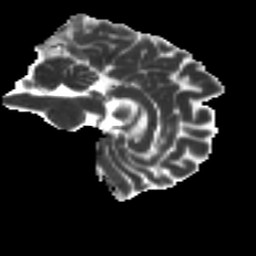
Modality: MD
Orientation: sagittal
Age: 28
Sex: male
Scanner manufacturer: ge
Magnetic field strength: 3 T
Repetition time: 7.8 s
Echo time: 0.0608 s